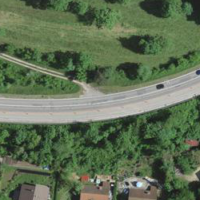
EUNIS habitat code: 44
Species observed at this site:
Melittis melissophyllum